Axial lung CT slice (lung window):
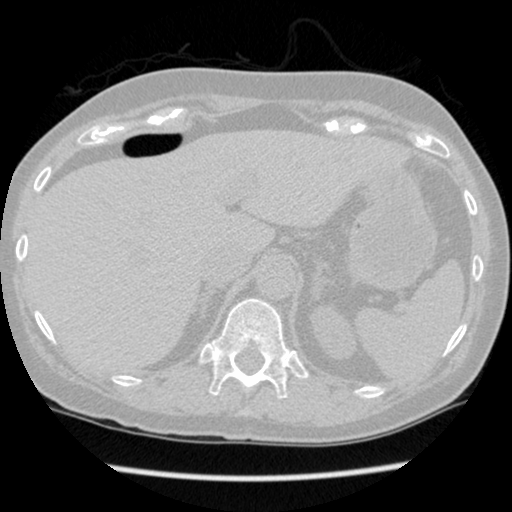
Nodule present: no